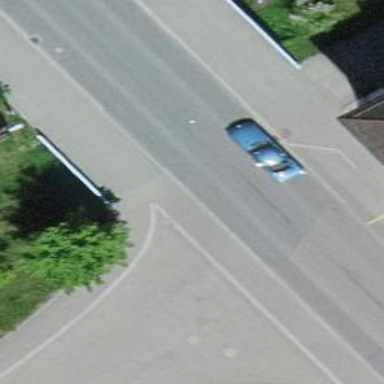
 featuring bridge. There is separate sidewalk beside it."